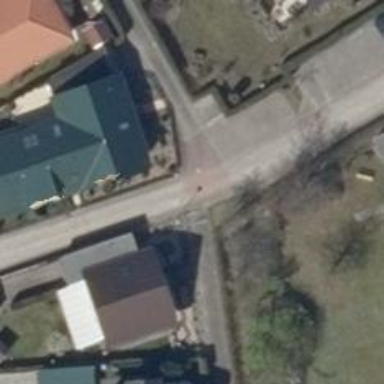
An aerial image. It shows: Living street.